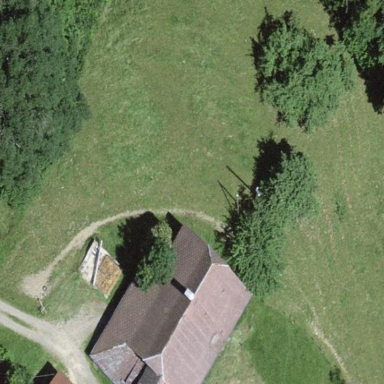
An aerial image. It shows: Farm building.